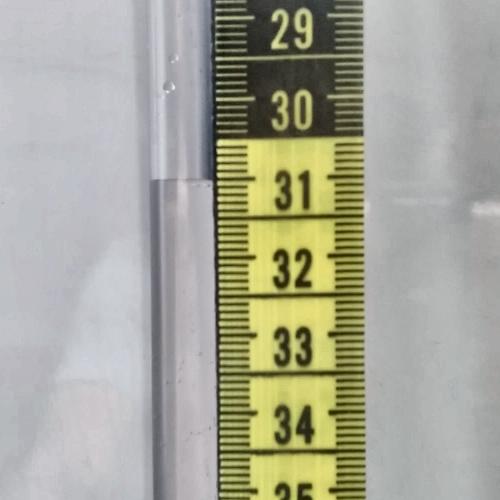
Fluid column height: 31.0 cm